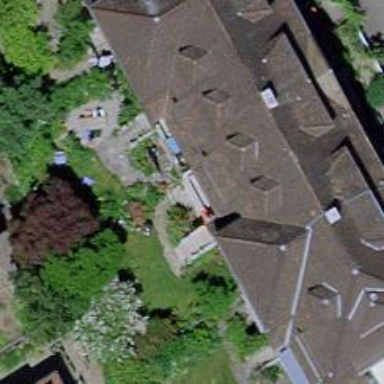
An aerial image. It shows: Terrace building.